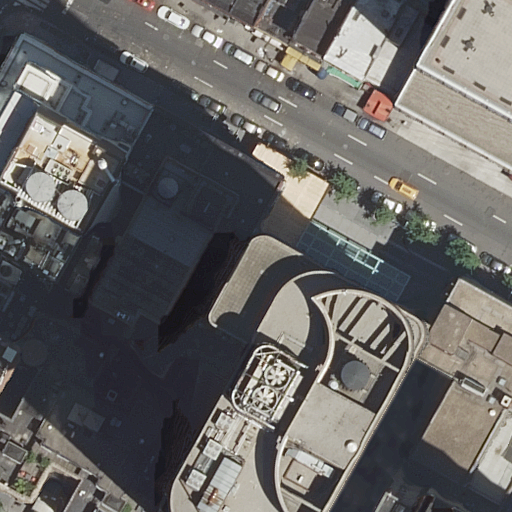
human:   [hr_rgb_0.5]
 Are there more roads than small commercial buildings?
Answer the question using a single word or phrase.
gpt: yes

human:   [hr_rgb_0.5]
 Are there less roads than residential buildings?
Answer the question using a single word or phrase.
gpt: yes

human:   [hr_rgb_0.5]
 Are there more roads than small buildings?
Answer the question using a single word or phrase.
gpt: no

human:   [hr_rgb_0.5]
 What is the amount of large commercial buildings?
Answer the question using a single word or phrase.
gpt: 0

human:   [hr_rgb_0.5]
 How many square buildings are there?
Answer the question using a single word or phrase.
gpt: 0

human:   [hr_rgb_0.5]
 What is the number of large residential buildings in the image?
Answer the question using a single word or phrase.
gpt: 6

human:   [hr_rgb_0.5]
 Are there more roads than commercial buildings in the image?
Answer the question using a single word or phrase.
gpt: yes

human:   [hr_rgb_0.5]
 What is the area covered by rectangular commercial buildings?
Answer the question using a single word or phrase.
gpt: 0m2

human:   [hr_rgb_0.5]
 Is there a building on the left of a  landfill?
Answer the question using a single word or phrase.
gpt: no

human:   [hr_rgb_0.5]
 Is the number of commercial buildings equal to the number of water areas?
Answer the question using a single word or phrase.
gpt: yes

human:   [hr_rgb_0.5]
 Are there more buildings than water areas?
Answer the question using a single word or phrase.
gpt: yes

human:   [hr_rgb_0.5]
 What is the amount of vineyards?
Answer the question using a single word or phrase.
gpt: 0

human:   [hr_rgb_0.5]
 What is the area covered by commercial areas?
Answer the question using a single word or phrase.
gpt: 0m2

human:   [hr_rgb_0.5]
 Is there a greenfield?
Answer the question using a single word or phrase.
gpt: no

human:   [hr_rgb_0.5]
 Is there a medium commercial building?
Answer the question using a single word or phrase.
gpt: no

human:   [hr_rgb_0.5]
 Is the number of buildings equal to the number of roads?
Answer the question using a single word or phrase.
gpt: no

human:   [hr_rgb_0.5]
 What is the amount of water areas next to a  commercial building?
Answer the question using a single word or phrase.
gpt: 0

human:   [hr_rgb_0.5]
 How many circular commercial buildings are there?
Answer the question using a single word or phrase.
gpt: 0

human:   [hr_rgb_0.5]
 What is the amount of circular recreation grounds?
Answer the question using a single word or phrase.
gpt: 0

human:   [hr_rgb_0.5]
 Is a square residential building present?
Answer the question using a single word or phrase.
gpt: no

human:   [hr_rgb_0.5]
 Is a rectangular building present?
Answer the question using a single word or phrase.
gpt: yes

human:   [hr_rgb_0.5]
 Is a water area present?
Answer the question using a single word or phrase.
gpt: no

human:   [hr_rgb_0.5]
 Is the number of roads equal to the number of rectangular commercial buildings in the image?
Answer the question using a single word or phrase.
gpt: no

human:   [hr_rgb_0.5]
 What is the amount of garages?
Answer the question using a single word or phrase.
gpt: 0

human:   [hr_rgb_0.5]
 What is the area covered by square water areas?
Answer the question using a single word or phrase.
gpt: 0m2

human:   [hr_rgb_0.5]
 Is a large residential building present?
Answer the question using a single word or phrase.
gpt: yes

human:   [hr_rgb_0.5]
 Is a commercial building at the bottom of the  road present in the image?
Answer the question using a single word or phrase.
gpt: no

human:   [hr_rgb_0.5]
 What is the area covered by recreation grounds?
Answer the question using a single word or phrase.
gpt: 0m2

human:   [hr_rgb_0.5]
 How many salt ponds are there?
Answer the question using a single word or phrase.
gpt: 0

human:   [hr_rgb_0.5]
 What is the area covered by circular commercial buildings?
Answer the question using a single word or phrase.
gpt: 0m2

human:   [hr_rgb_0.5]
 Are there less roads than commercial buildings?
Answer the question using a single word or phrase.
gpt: no

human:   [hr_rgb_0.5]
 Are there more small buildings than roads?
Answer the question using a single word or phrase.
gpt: yes

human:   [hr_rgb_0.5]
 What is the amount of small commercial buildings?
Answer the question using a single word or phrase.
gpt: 0

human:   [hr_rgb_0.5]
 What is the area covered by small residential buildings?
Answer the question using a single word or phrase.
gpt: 232m2

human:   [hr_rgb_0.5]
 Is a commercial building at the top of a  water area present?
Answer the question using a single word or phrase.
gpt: no

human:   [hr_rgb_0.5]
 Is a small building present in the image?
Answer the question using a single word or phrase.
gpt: yes